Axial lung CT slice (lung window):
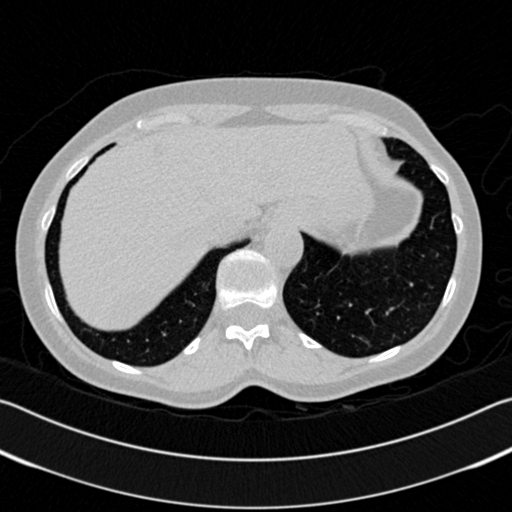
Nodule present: no